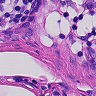
Metastatic tissue present: no